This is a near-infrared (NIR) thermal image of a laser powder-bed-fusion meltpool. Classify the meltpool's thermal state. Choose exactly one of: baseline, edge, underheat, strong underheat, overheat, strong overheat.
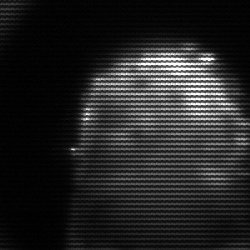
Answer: strong underheat